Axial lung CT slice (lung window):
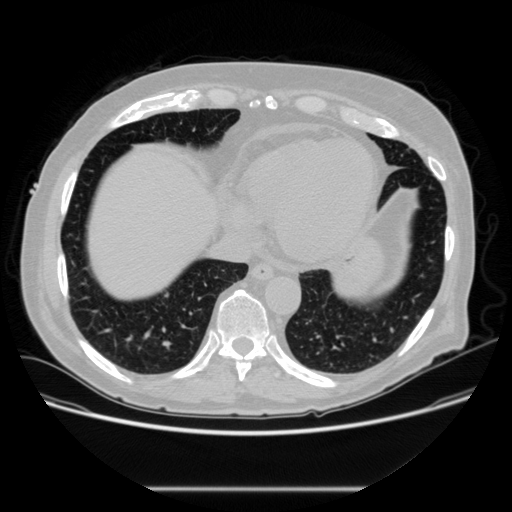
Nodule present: no